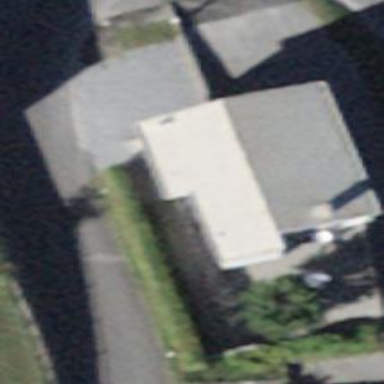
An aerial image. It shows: Simple house.